Interaction volume radius: 5 \u00c5
Interaction volume height: 35 \u00c5
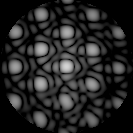
Disorder parameter: 0.09963